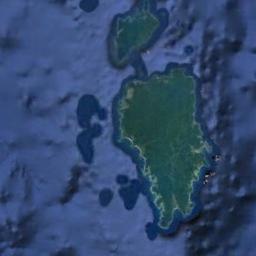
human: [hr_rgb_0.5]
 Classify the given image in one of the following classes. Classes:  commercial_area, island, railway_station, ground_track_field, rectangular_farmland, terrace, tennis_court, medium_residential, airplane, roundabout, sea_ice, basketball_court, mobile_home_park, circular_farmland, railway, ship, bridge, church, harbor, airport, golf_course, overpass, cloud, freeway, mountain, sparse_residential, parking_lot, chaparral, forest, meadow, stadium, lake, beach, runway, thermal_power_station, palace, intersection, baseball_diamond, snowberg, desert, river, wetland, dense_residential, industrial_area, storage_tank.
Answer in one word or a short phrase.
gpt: island